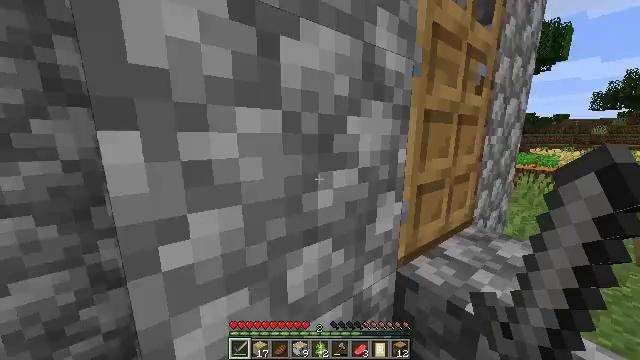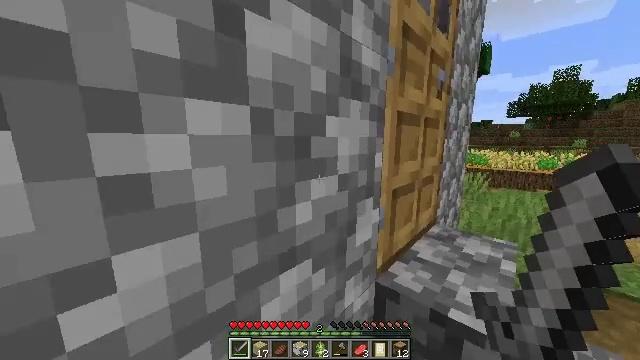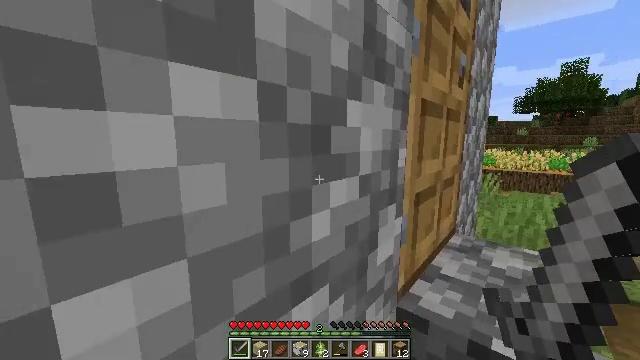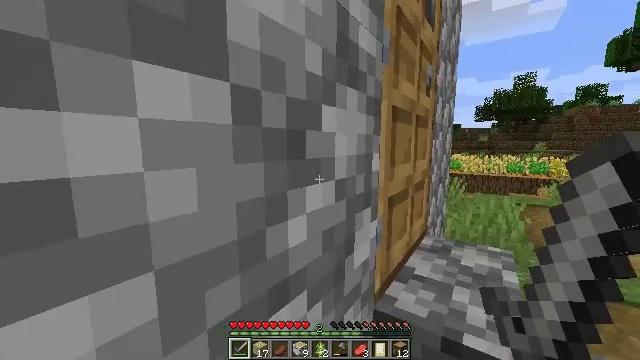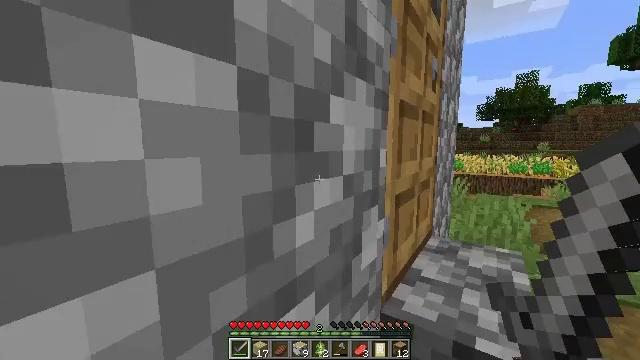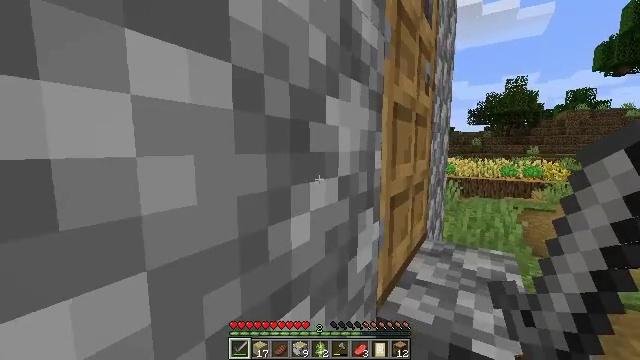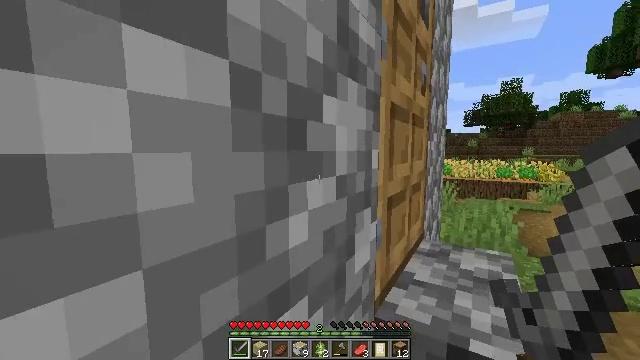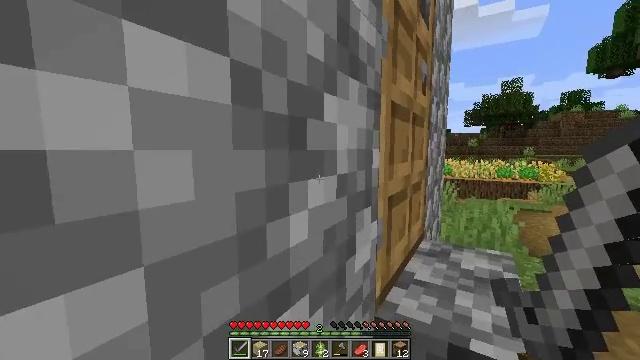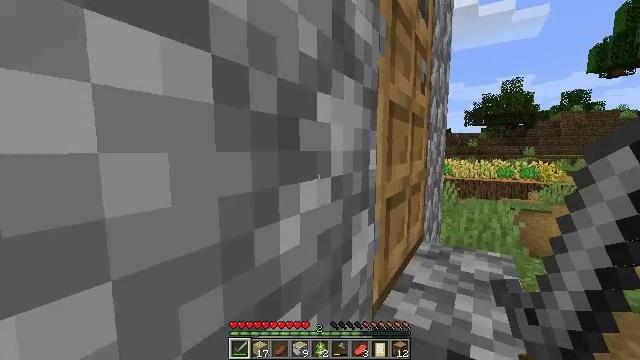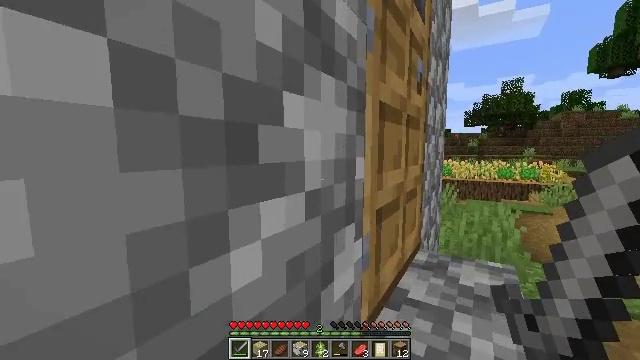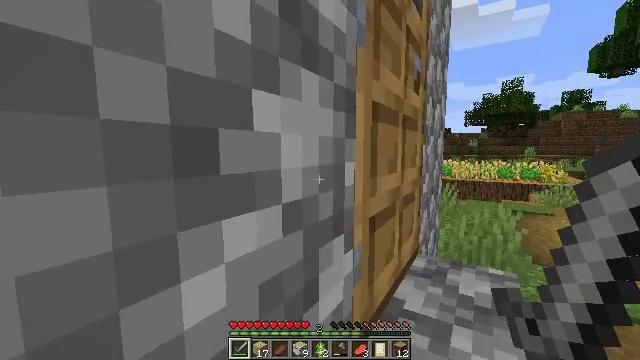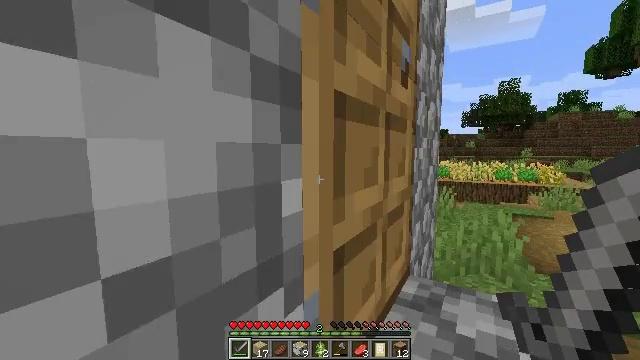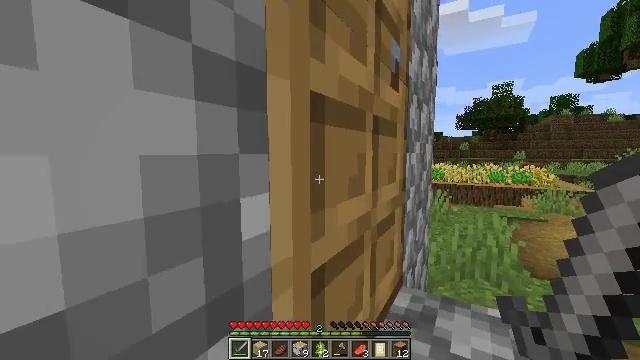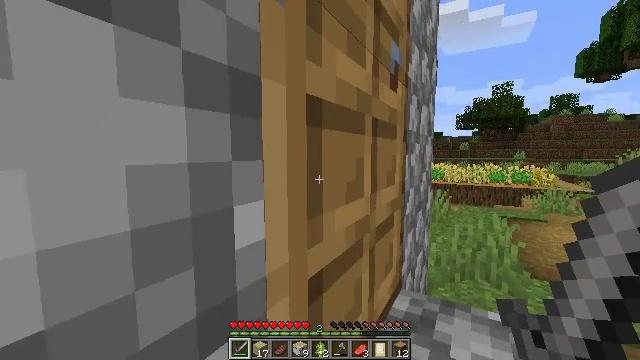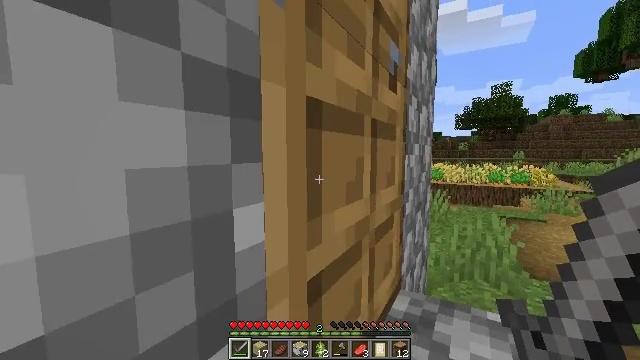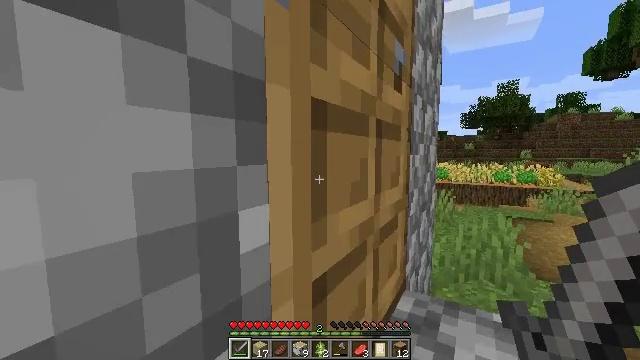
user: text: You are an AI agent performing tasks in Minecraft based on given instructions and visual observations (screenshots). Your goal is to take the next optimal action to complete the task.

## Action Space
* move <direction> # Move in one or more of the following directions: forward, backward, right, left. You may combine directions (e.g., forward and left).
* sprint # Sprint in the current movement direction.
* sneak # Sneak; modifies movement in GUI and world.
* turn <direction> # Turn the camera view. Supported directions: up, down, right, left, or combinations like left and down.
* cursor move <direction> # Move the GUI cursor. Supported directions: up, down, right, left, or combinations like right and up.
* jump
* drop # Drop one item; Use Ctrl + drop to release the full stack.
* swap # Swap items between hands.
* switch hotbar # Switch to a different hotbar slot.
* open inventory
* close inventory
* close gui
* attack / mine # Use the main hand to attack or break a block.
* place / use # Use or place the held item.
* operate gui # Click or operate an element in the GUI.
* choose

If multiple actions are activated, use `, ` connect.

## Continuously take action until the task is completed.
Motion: motion action
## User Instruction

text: Retrieve the white bed for later use.
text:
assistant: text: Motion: turn right
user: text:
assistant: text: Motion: turn right
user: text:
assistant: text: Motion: turn right and up
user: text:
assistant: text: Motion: no_op
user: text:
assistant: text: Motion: turn right
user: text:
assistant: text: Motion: no_op
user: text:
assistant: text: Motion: no_op
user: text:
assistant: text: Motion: move forward
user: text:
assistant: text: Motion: move forward
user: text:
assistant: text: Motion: move forward
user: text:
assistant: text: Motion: move forward
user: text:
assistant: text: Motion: move forward
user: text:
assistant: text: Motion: move forward
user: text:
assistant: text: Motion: move forward
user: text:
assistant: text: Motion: move forward
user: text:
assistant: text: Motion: move forward, turn left
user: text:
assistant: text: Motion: turn left and down
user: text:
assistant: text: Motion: turn left
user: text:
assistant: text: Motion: no_op
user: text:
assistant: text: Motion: no_op
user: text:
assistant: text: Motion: no_op
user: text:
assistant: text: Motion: no_op
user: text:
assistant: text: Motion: use / place
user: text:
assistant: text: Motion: use / place
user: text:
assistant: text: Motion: use / place
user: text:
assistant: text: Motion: turn right
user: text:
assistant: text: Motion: turn right
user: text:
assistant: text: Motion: turn right and up
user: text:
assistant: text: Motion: no_op
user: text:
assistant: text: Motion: turn right